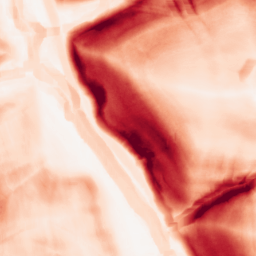
Category: morphological
Decomposition family: morphological_gradient
Decomposition parameters: size: 10
shape: square
Upsampling method: linear_exact
Upsampling parameters: scale: 8
Upsampling scale: 8